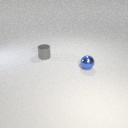
small blue metal sphere in front of small gray metal cylinder